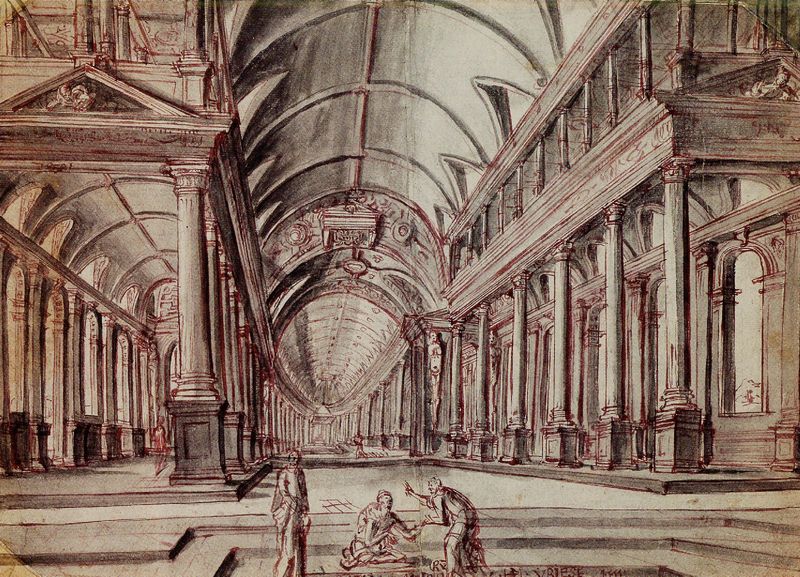
Titel: Paulus heilt den Lahmen im Tempel Salomons
Künstler: Hans Vredeman de Vries
Institution: Wien, Graphische Sammlung Albertina
Schlagwörter: gruppe, menschen, sitzen, fenster, skizze, säulen, zeichnung, sockel, kirche, boden, personen, bogen, perspektive, lehrer, studie, giebel, stufen, zeigen, halle, gewölbe, zentralperspektive, entwurf, mittelschiff, seitenschiff, fluchtpunkt, bettler, erklären, archietktur